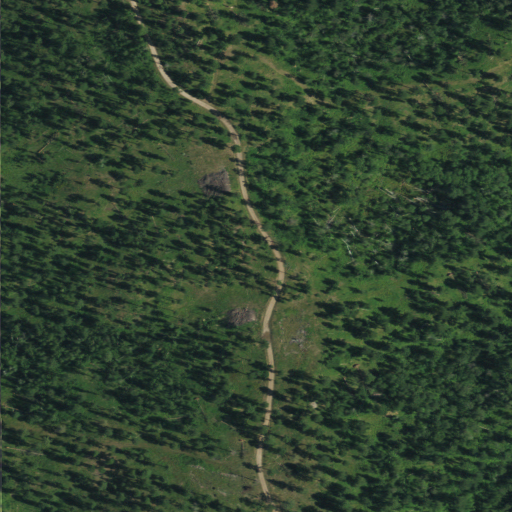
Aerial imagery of mountain in South Dakota named Grandview Hill containing evergreen forest and mixed forest